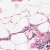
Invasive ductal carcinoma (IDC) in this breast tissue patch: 0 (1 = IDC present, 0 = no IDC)